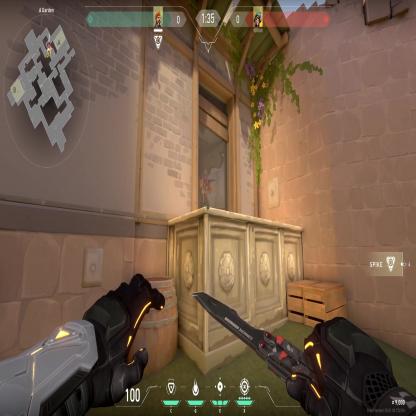
Label: enemy